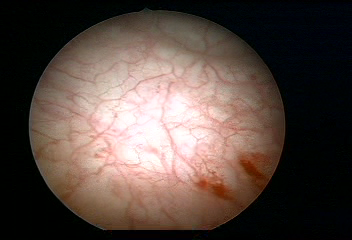
Modality: WLC
Class: Normal mucosa
Bladder cancer association: No